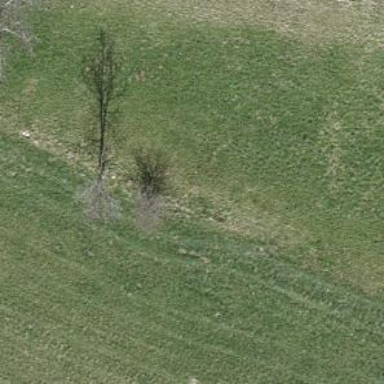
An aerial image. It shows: Agricultural area with broadleaved deciduous trees.